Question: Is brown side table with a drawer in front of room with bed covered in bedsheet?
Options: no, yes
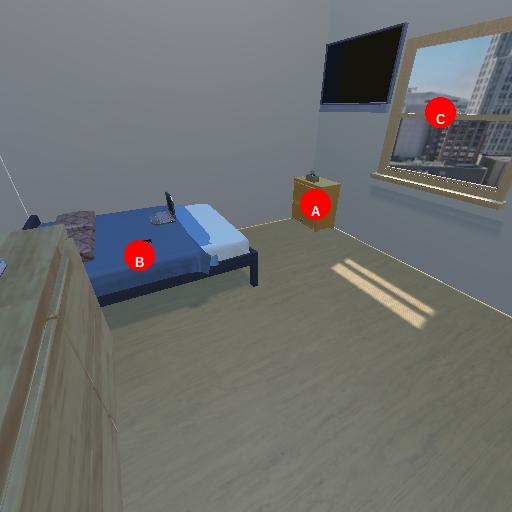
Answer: no